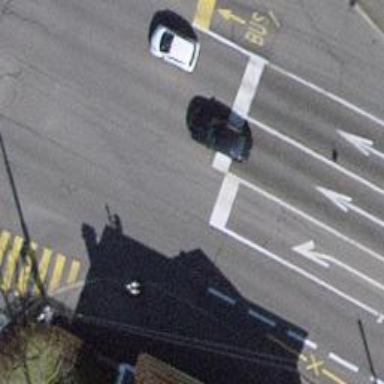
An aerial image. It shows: Asphalt road classified as primary highway. The road has trolley wire for trolley buses.